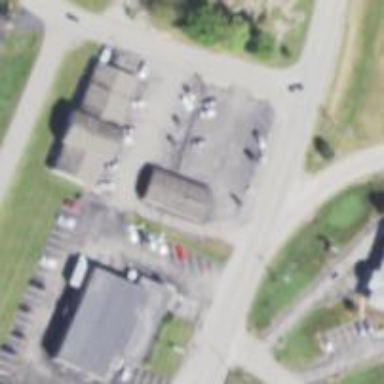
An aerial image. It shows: Pharmacy.